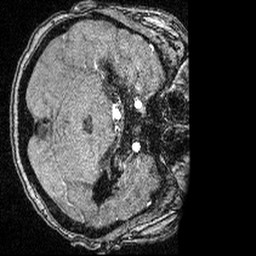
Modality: angio
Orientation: axial
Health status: ill
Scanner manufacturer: siemens
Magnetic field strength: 3 T
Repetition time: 0.022 s
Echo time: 0.00395 s